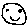
Label: smiley face